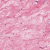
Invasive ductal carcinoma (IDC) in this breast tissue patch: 0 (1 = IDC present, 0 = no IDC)